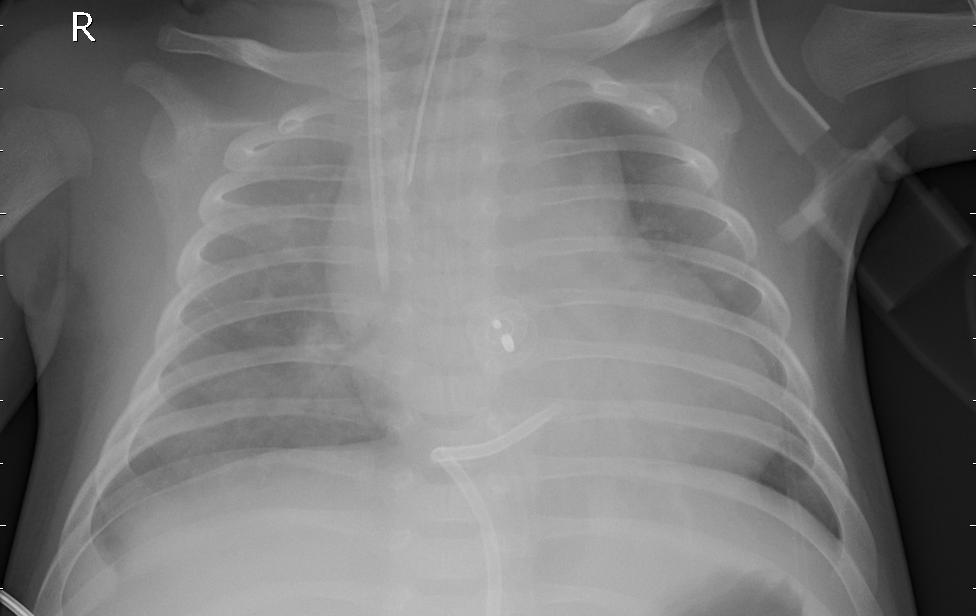
Diagnosis: PNEUMONIA